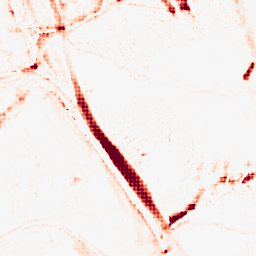
Category: morphological
Decomposition family: morphological_ellipse
Decomposition parameters: operation: opening
width: 10
height: 20
Upsampling method: sinc_hamming
Upsampling parameters: scale: 4
kernel_size: 4
Upsampling scale: 4